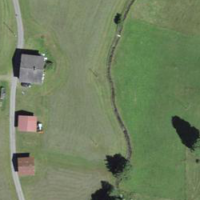
EUNIS habitat code: 24
Species observed at this site:
Sambucus racemosa
Caltha palustris